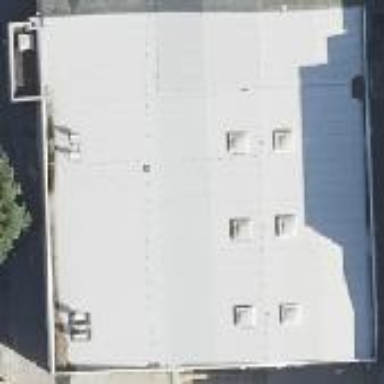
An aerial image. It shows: Part of building.